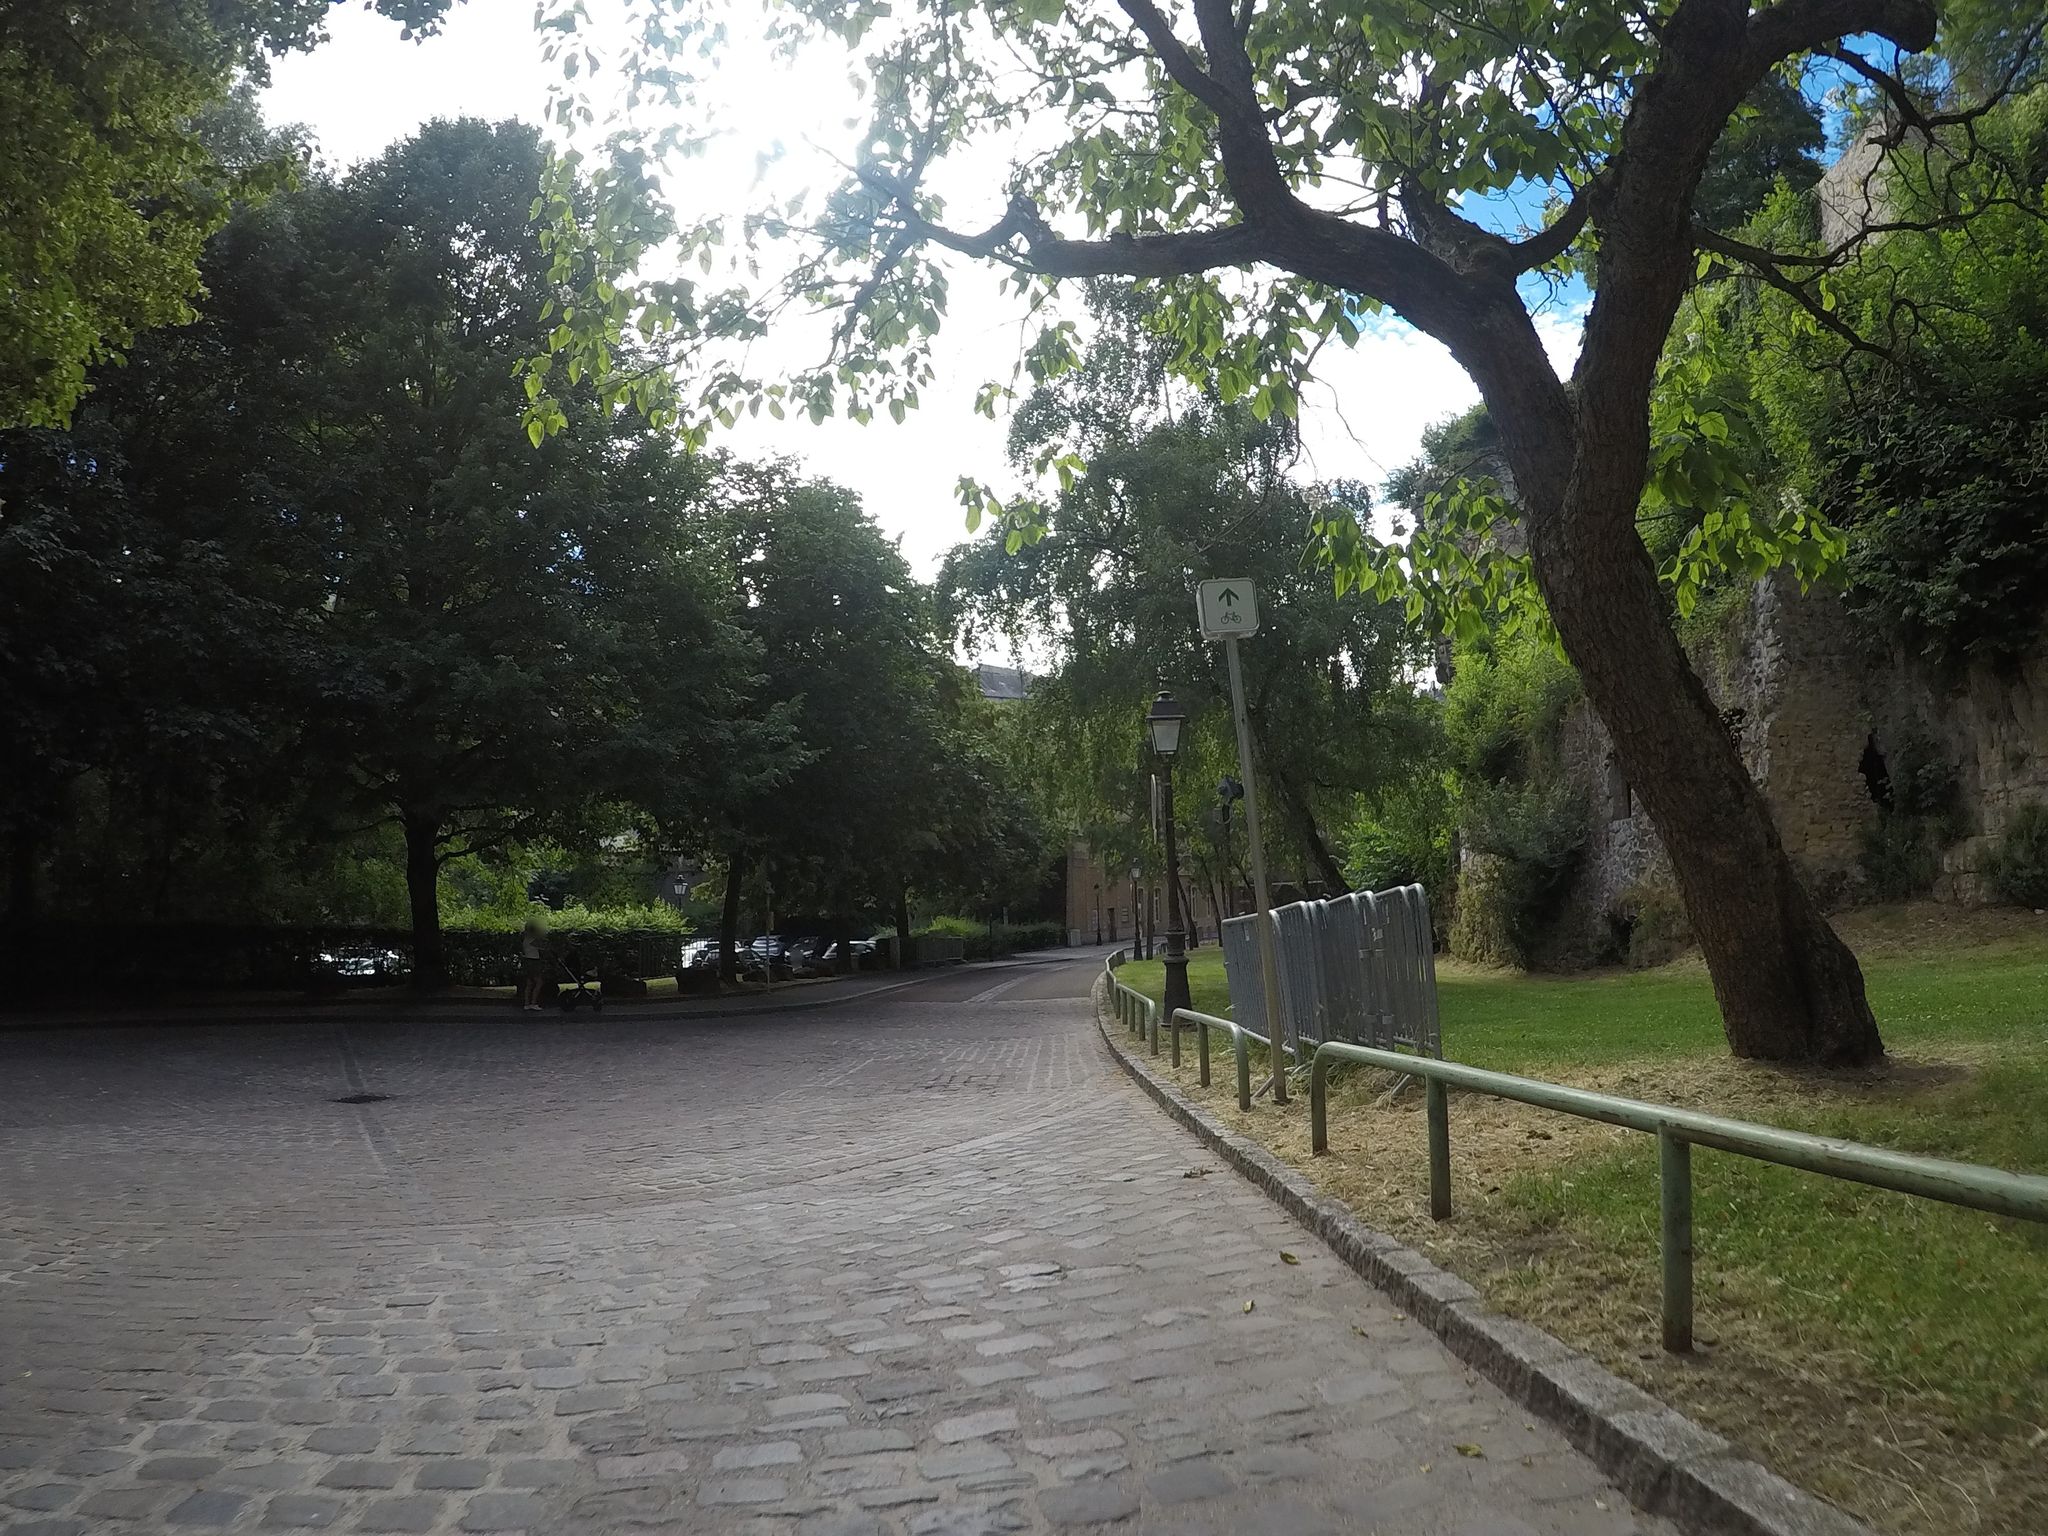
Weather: clear
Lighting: day
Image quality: good
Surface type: walking surface
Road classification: path, living_street
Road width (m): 2
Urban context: urban centre
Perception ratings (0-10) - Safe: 7.78, Lively: 5.43, Beautiful: 8, Boring: 4.25, Depressing: 4.46, Wealthy: 3.28